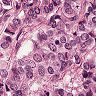
Metastatic tissue present: yes